Question: I want to insert data into mysql database using PDO of PHP. But the data is not inserted. I used PDO before, but did not face any problem. But in the following case, I do not understand where i do wrong. Can anyone please help me? Output is showing well with echo.
'''
<?php
include 'includes/config.php';
$name1 = $_POST['name1'];
$address = $_POST['address'];
$city = $_POST['city'];
$state = $_POST['state'];
$zip_code = $_POST['zip_code'];
$telephone = $_POST['telephone'];
$email = $_POST['email'];
$fiance = $_POST['fiance'];
$wedding_date = $_POST['wedding_date'];
$number_of_guest = $_POST['number_of_guest'];
$radio = $_POST['radio'];
if($radio=='on') $radio = 'yes';
$newspaper = $_POST['newspaper'];
if($newspaper=='on') $newspaper = 'yes';
$facebook = $_POST['facebook'];
if($facebook=='on') $facebook = 'yes';
$website = $_POST['website'];
if($website=='on') $website = 'yes';
$hear_by_other = $_POST['hear_by_other'];
if($hear_by_other=='on') $hear_by_other = 'yes';
$by_other = $_POST['by_other'];
$date1 = date("m-d-Y");
$status = 0;
echo $name1.'<br />';
echo $address.'<br />';
echo $city.'<br />';
echo $state.'<br />';
echo $zip_code.'<br />';
echo $telephone.'<br />';
echo $email.'<br />';
echo $fiance.'<br />';
echo $wedding_date.'<br />';
echo $number_of_guest.'<br />';
echo $radio.'<br />';
echo $newspaper.'<br />';
echo $facebook.'<br />';
echo $website.'<br />';
echo $hear_by_other.'<br />';
echo $by_other.'<br />';
echo $date1.'<br />';
echo $status.'<br />';
$statement = $pdo->prepare('INSERT INTO arefin (name1,address,city,state,zip_code,telephone,email,fiance,wedding_date,number_of_guest,radio,newspaper,facebook,website,hear_by_other,by_other,date1,status) VALUES (:var1,:var2,:var3,:var4,:var5,:var6,:var7,:var8,:var9,:var10,:var11,:var12,:var13,:var14,:var15,:var16,:var17,:var18)');
$statement->bindParam(':var1',$name1);
$statement->bindParam(':var2',$address);
$statement->bindParam(':var3',$city);
$statement->bindParam(':var4',$state);
$statement->bindParam(':var5',$zip_code);
$statement->bindParam(':var6',$telephone);
$statement->bindParam(':var7',$email);
$statement->bindParam(':var8',$fiance);
$statement->bindParam(':var9',$wedding_date);
$statement->bindParam(':var10',$number_of_guest);
$statement->bindParam(':var11',$radio);
$statement->bindParam(':var12',$newspaper);
$statement->bindParam(':var13',$facebook);
$statement->bindParam(':var14',$website);
$statement->bindParam(':var15',$hear_by_other);
$statement->bindParam(':var16',$by_other);
$statement->bindParam(':var17',$date1);
$statement->bindParam(':var18',$status);
$statement->execute();
?>
'''
My config.php File is here:
'''
<?php
$dbhost = 'localhost';
$dbname = 'arefinDB';
$dbuser = 'root';
$dbpass = '';
try {
$pdo = new PDO("mysql:host={$dbhost};dbname={$dbname}", $dbuser, $dbpass);
$conn = $pdo;
}
catch( PDOException $excepiton ) {
echo "Connection error :" . $excepiton->getMessage();
}
?>
'''
Database Table looks like:

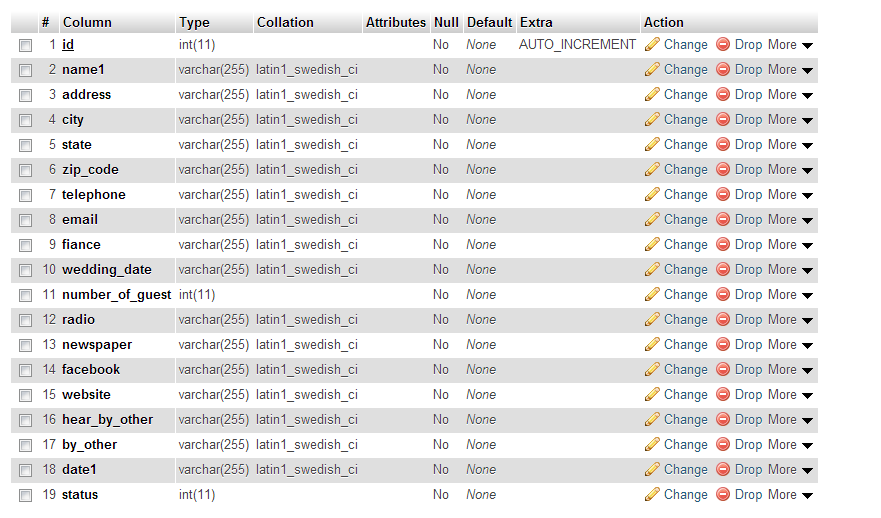
Answer: You should add proper error handling so that you know exactly what is failing and why.
First you need to tell PDO to throw exceptions:
'''
$pdo = new PDO("mysql:host={$dbhost};dbname={$dbname}", $dbuser, $dbpass);
// add this:
$pdo->setAttribute(PDO::ATTR_ERRMODE, PDO::ERRMODE_EXCEPTION);
'''
Then you can wrap your database operations in a 'try' - 'catch' block:
'''
try
{
$statement = $pdo->prepare('INSERT INTO arefin (name1,address,city,state,zip_code,telephone,email,fiance,wedding_date,number_of_guest,radio,newspaper,facebook,website,hear_by_other,by_other,date1,status) VALUES (:var1,:var2,:var3,:var4,:var5,:var6,:var7,:var8,:var9,:var10,:var11,:var12,:var13,:var14,:var15,:var16,:var17,:var18)');
$statement->bindParam(':var1',$name1);
// etc.
$statement->execute();
}
catch ( PDOException $exception )
{
echo "PDO error :" . $exception->getMessage();
}
'''
Too long for a comment, but it should help to solve the problem...